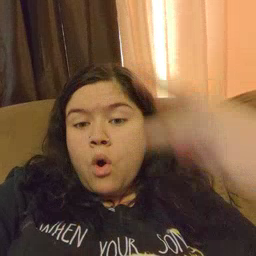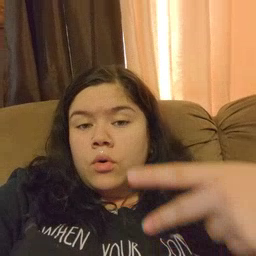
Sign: fall